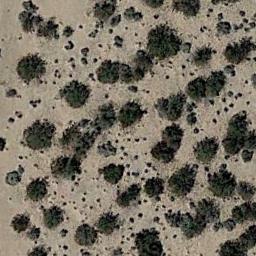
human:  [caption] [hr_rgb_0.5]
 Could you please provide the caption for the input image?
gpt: Some disconnected green chaparrals grow in the desert .

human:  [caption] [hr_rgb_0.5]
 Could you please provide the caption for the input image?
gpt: There are several trees and some weeds in this desert .

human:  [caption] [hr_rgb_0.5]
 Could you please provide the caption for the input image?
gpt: Chaparral is evenly and densely distributed on the sand .

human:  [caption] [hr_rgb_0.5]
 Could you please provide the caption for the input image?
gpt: The chaparral is consist of some green bushes on the desert .

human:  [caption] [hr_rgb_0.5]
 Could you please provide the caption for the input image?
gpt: The plants in the chaparral vary in size .